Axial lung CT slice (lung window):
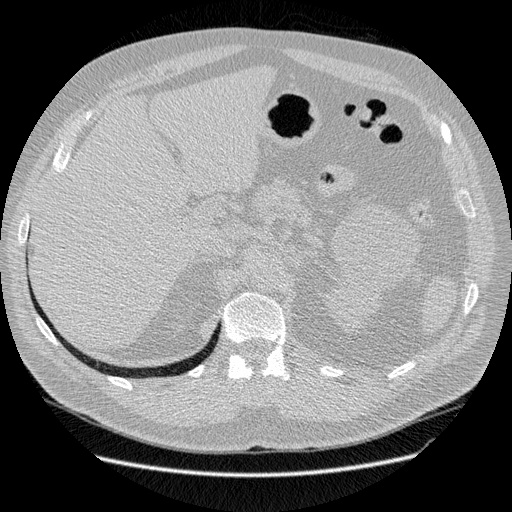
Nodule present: no